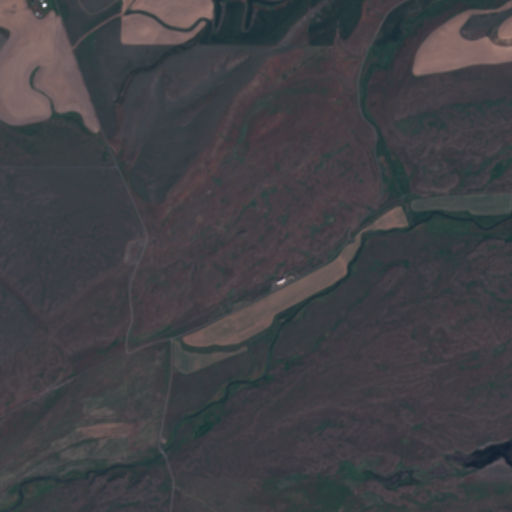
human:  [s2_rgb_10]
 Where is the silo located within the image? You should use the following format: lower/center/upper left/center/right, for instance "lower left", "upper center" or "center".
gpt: The silo is located in the center of the image.
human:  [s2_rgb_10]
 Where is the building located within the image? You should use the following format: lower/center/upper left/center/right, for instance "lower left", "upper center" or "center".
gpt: The building is located in the center of the image.
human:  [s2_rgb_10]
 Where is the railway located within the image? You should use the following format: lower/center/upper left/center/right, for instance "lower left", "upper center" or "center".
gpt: The railway is located in the left of the image.
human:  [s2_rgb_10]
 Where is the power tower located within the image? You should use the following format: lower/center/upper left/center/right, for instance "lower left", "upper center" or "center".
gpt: There is no power tower in the image.